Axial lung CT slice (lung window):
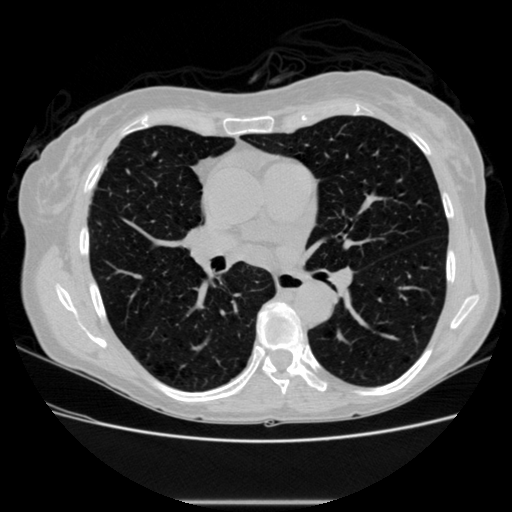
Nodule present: no